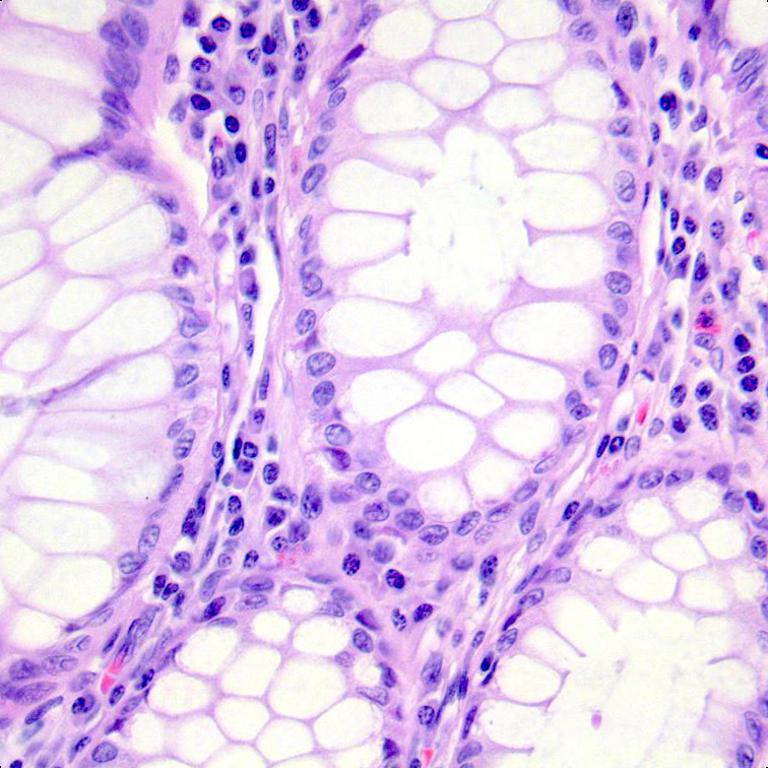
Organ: colon
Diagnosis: benign